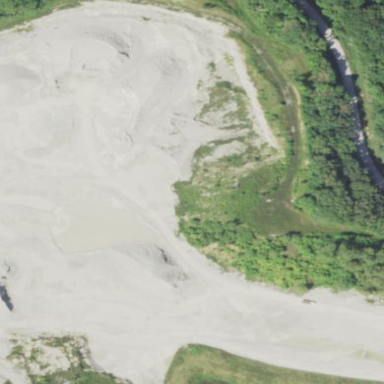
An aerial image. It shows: Quarry area.